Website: apple
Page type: customer-info-address
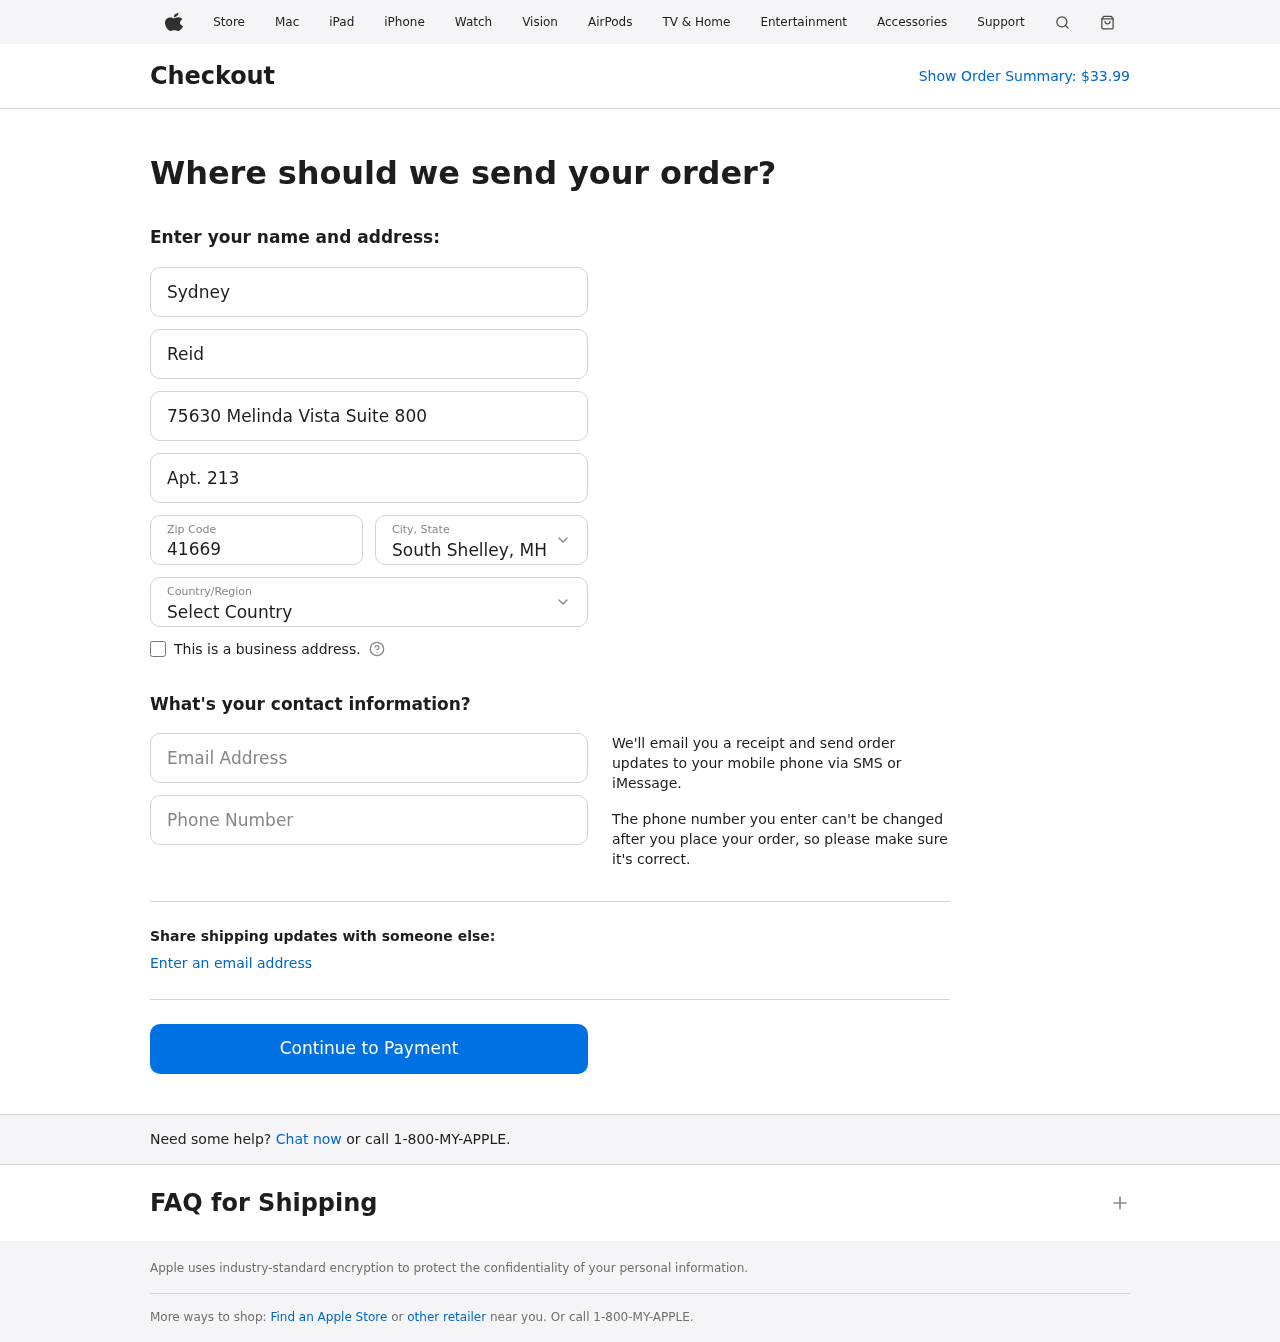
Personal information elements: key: PII_CITY_STATE
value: South Shelley, MH
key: PII_COUNTRY
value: United States
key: PII_EMAIL
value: sydneyreid@yahoo.com
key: PII_FIRSTNAME
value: Sydney
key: PII_LASTNAME
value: Reid
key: PII_PHONE
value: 6537566916
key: PII_POSTCODE
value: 41669
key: PII_STREET
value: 75630 Melinda Vista Suite 800
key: PII_STREET2
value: Apt. 213
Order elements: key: ORDER_TOTAL
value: $33.99